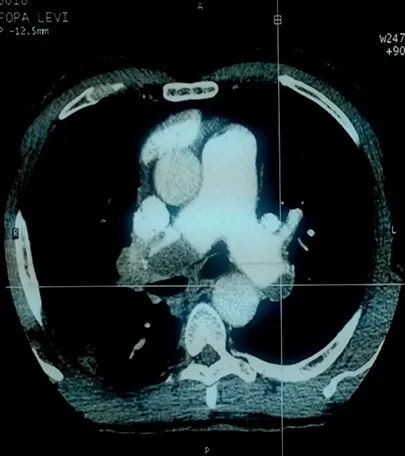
Thoracic CT scan showing thrombus in the right and left branches of the pulmonary arteries.
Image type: radiology (ct)